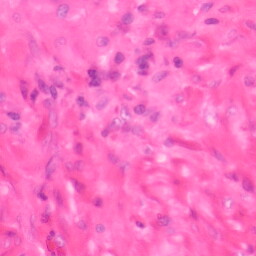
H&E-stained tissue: Colon